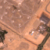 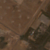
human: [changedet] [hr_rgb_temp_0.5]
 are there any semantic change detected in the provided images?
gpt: Some buildings were built on the right.